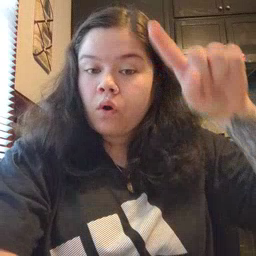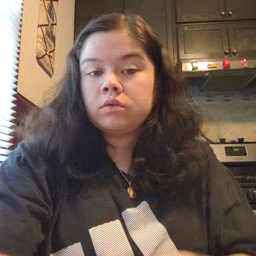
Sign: for